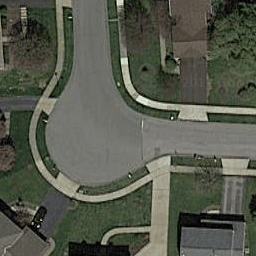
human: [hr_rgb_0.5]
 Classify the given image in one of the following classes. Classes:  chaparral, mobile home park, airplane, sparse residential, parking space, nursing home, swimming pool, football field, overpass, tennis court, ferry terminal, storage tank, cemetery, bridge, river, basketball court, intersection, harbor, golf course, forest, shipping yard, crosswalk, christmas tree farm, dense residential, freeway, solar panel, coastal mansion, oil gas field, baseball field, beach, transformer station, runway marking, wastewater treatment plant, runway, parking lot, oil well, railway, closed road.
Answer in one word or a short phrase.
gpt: closed road